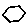
Label: hexagon